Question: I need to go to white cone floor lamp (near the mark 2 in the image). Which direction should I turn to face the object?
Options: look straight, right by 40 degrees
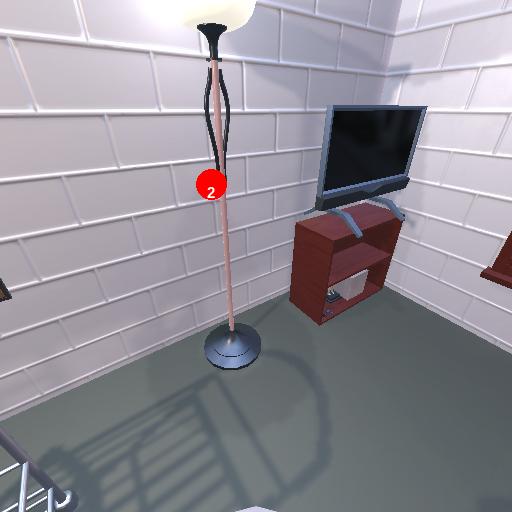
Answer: look straight